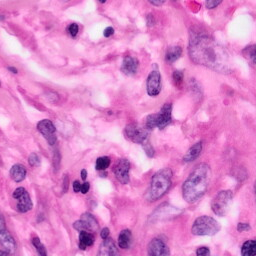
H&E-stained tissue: Pancreatic